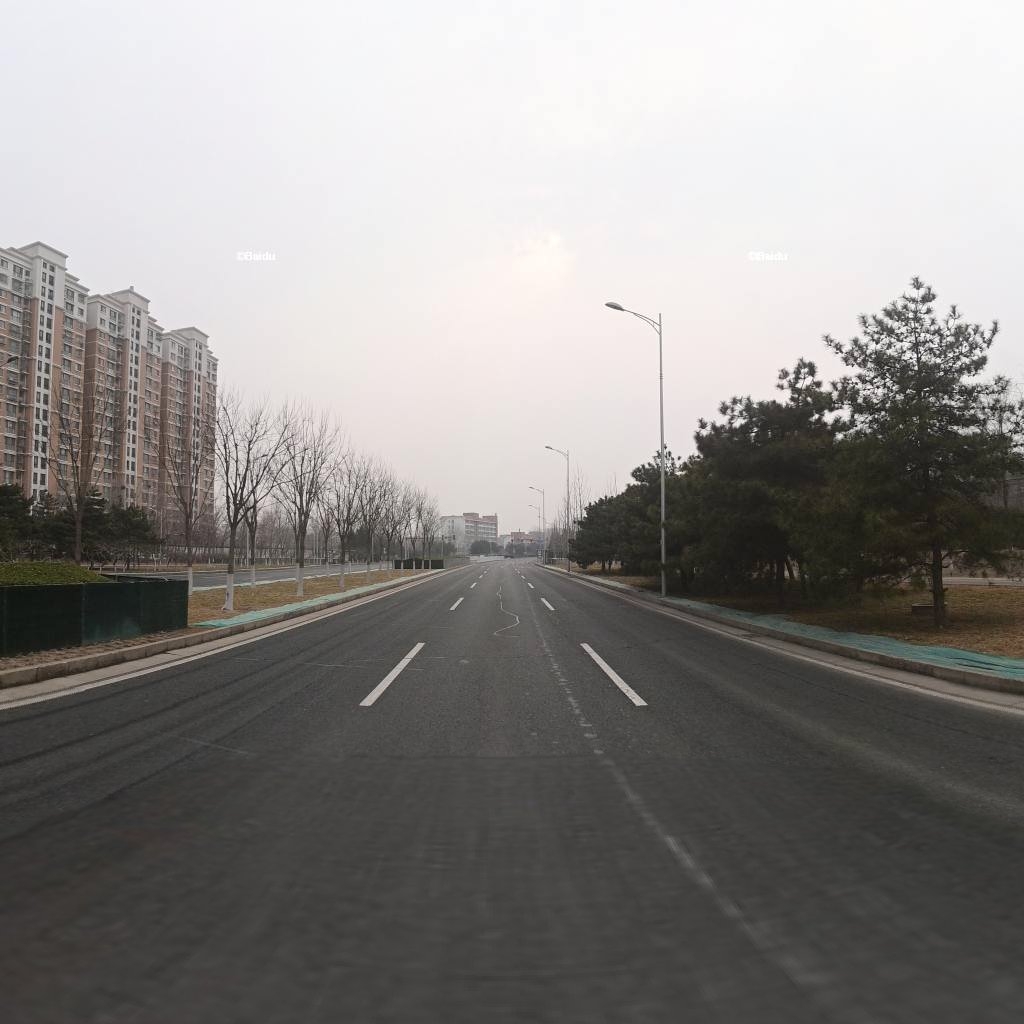
Region: Haidian
Road damage annotations: longitudinal patch, transverse patch, transverse patch, transverse crack, longitudinal crack, transverse patch